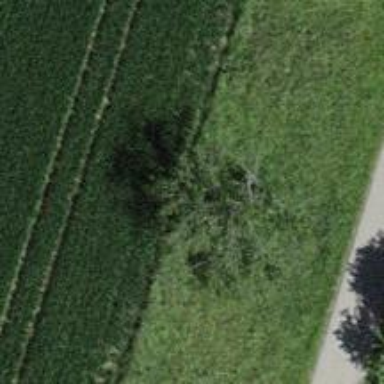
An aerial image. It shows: Agricultural area with deciduous broadleaved trees.